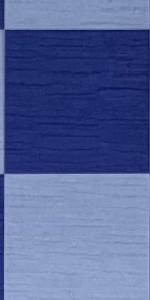
Label: Empty